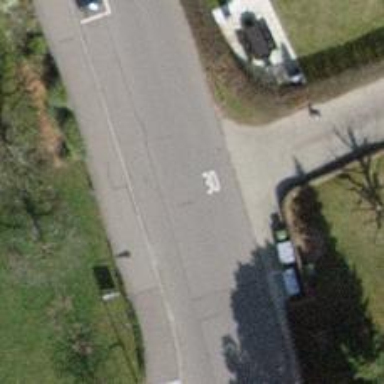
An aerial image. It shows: Residential road with paving stones.